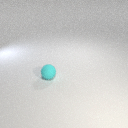
small cyan rubber sphere